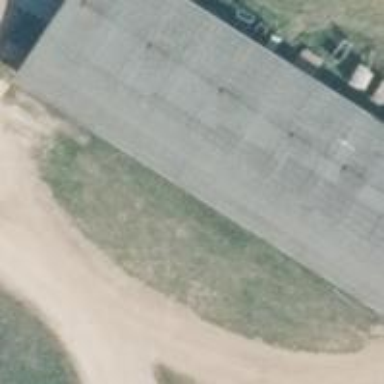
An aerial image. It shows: Farm auxiliary building.